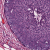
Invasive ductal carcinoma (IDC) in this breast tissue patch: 0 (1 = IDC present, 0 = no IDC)